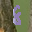
Label: 8